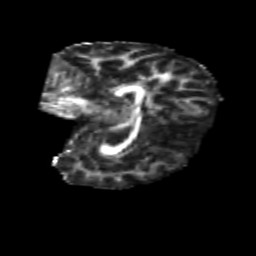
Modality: FA
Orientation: sagittal
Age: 7
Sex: female
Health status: healthy